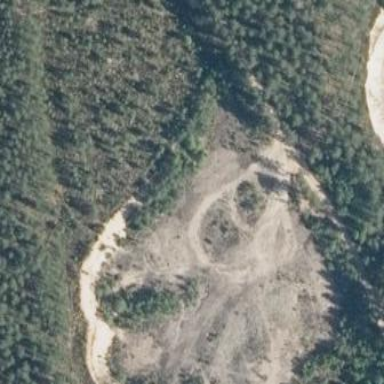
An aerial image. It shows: Quarry area rich in gravel resources.